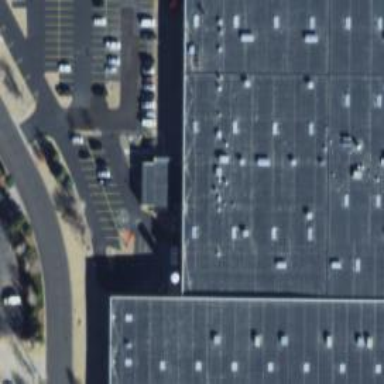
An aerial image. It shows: Warehouse.